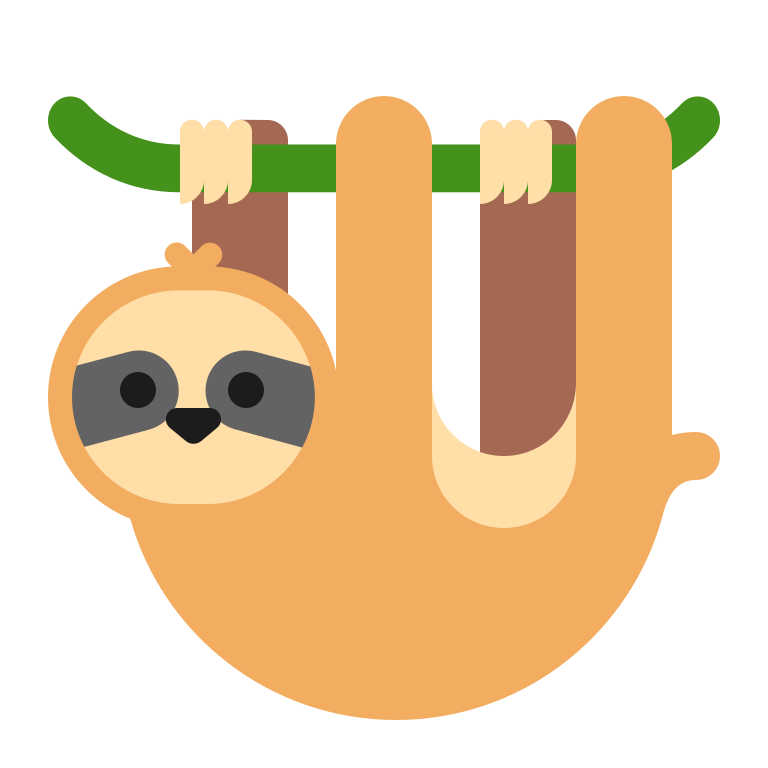
sloth flat